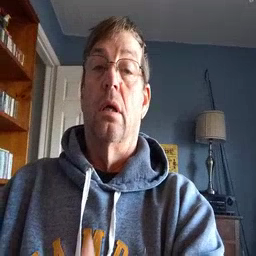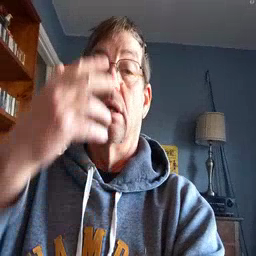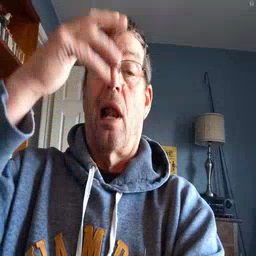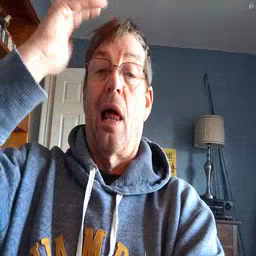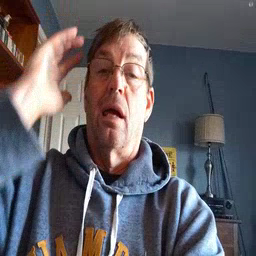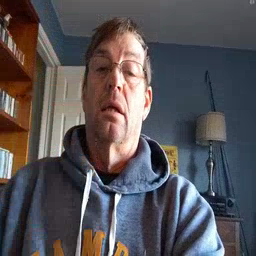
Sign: lion